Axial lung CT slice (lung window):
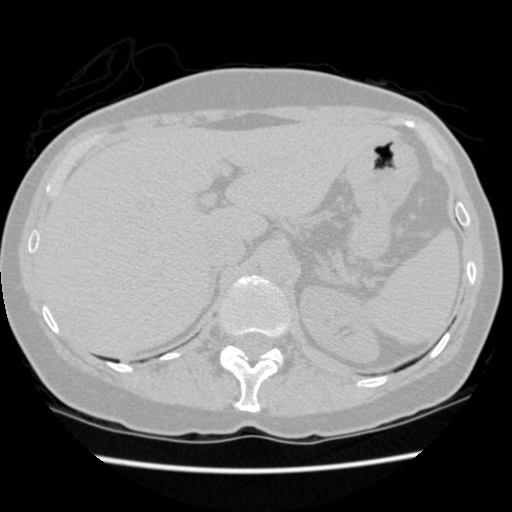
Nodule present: no